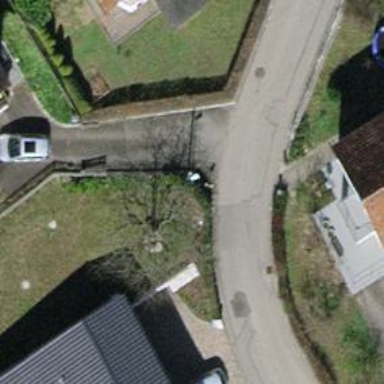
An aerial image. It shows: Living street.